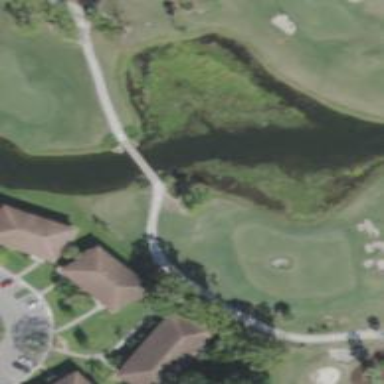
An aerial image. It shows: Path for both roads and golfers.